Aerial crown-view tile of a tropical tree (Barro Colorado Island, Panama), acquired 20241216:
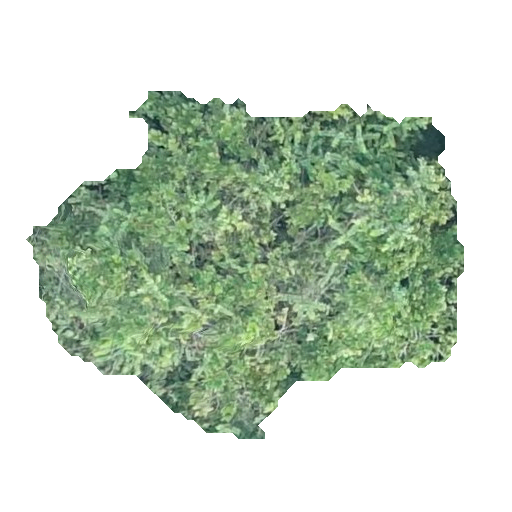
Species: Anacardium excelsum
GBIF accepted scientific name: Anacardium excelsum
Crown area: 150.925 m²